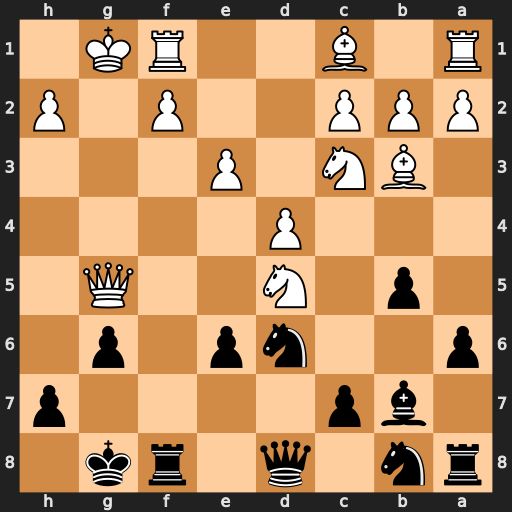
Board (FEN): rn1q1rk1/1bp4p/p2np1p1/1p1N2Q1/3P4/1BN1P3/PPP2P1P/R1B2RK1
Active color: b
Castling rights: -
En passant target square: -
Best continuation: Qxg5+